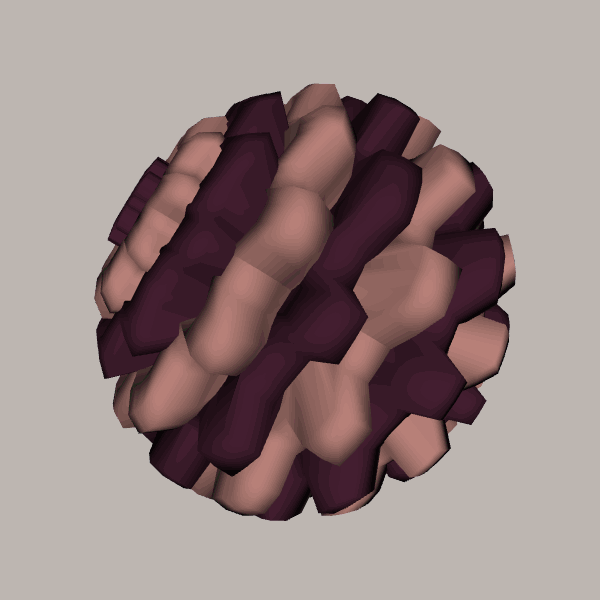
Background: light